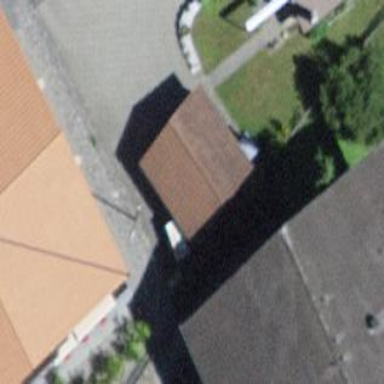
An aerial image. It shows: Garage building.